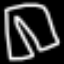
Label: pants